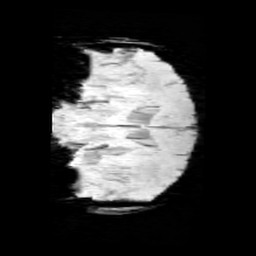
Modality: minIP
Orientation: coronal
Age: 11
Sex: male
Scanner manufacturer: siemens
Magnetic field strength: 3 T
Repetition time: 0.027 s
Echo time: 0.02 s